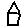
Label: house